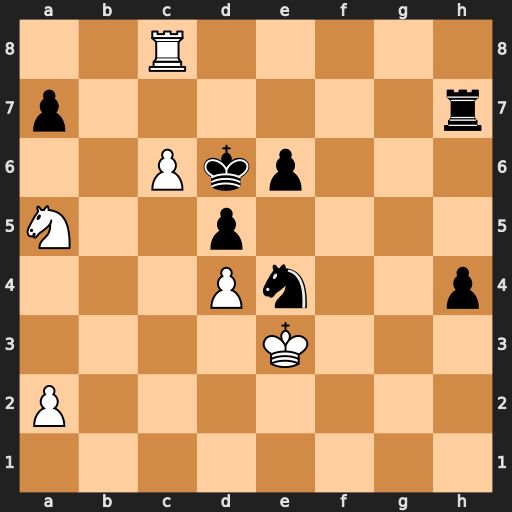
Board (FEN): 2R5/p6r/2Pkp3/N2p4/3Pn2p/4K3/P7/8
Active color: w
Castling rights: -
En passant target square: -
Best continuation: Nb7+ Ke7 Rc7+ Kf6 Rxh7